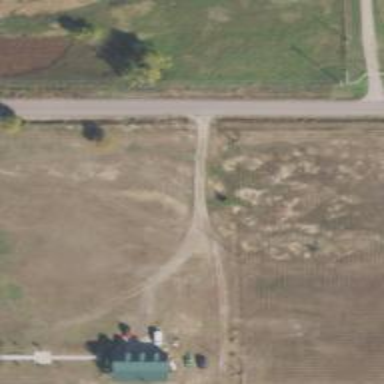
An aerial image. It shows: Driveway.